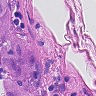
Metastatic tissue present: yes